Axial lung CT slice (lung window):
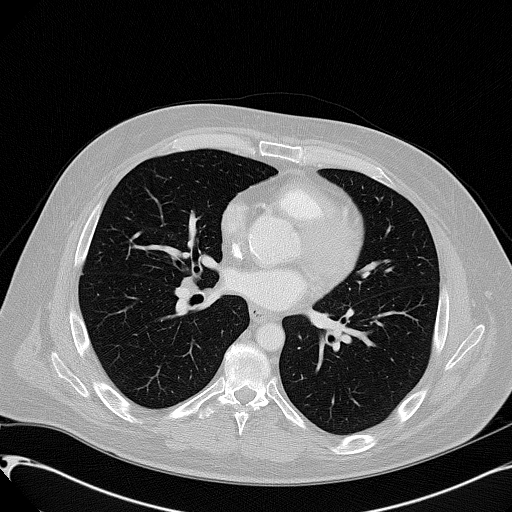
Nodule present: no